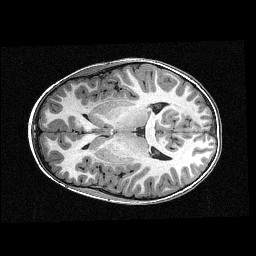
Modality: T1w
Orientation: axial
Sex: male